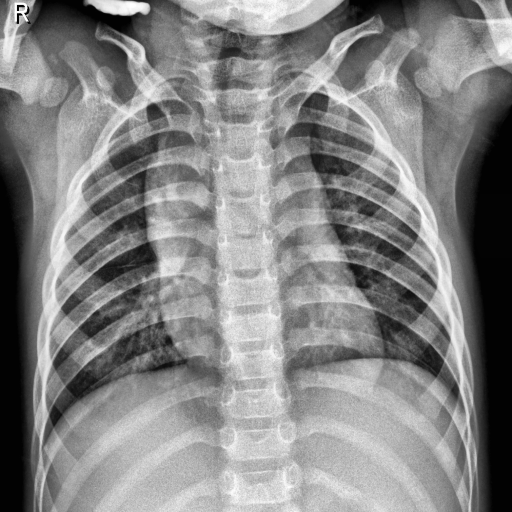
Finding: NORMAL